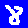
Digit: 8